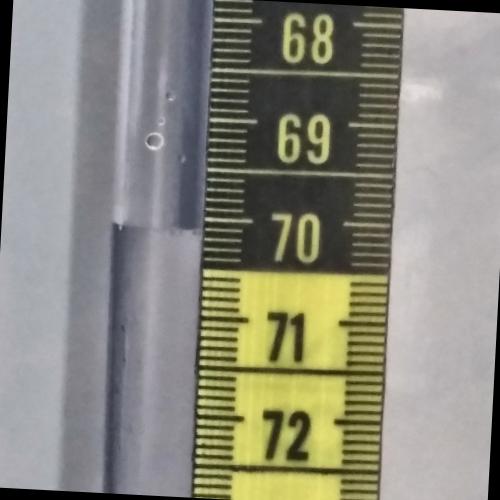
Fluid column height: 70.1 cm